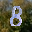
Label: 8